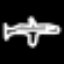
Label: airplane